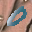
Label: 0